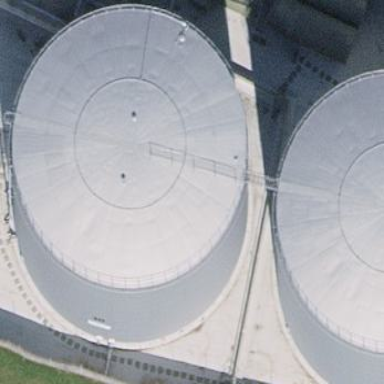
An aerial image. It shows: Storage tank building.